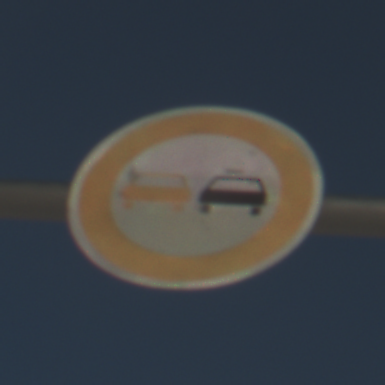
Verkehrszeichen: Ueberholverbot
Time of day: MorningAfternoon
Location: Outdoor (Suburban)
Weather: PartlyCloudy
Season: NotSpecified
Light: Natural